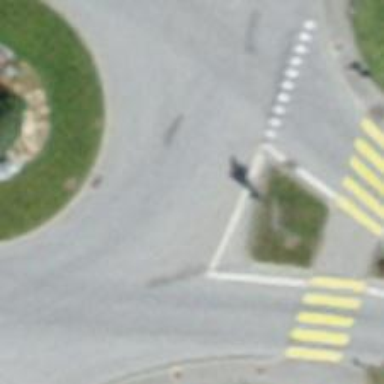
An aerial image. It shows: Roundabout at primary highway.